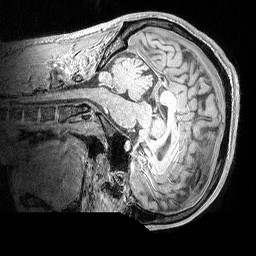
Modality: MP2RAGE
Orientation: sagittal
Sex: male
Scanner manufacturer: siemens
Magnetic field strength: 3 T
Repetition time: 5 s
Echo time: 0.00292 s